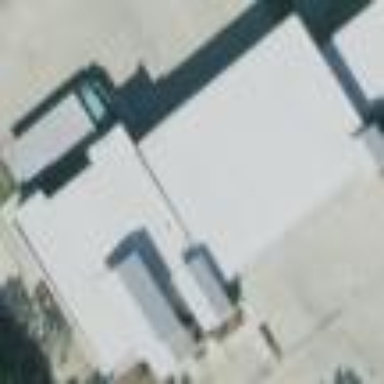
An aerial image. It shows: Fire station building.